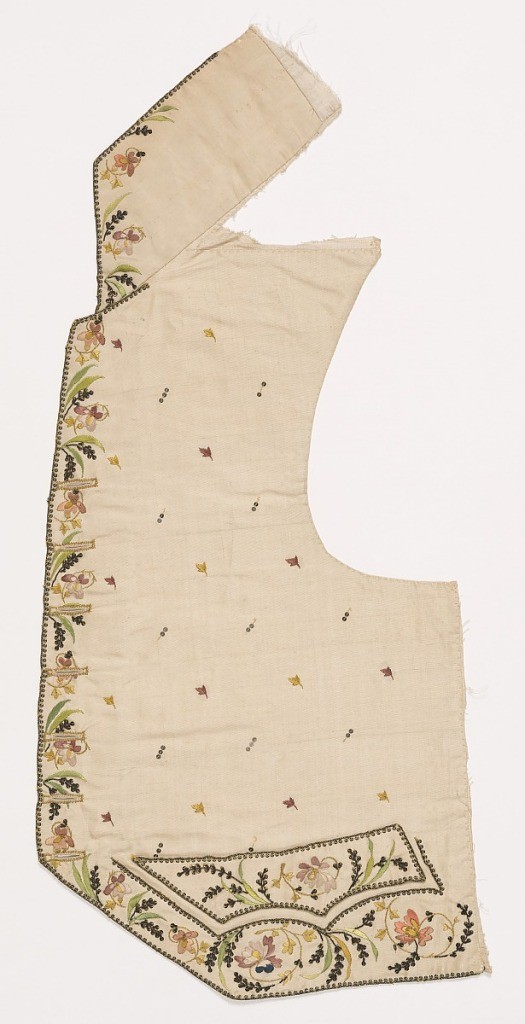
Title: Waistcoat
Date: ca. 1775
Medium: silk, metallic thread, metal sequins Technique: embroidered
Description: Left front of man's waistcoat in cream-colored silk with multicolored floral embroidery down the front and along the bottom. In a cutaway style with wide standup collar and pointed pocket flaps. Body of the waistcoat is decorated with sequins and single leaves.